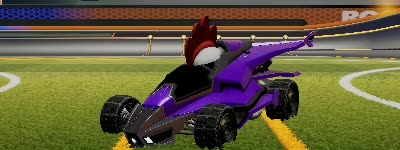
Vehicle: aftershock